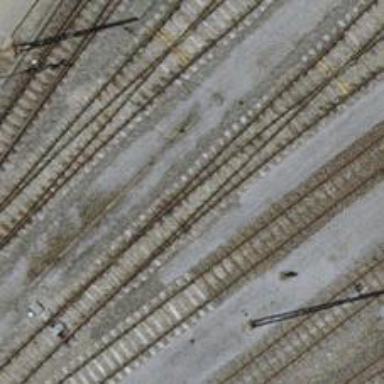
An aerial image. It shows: Railway switch.